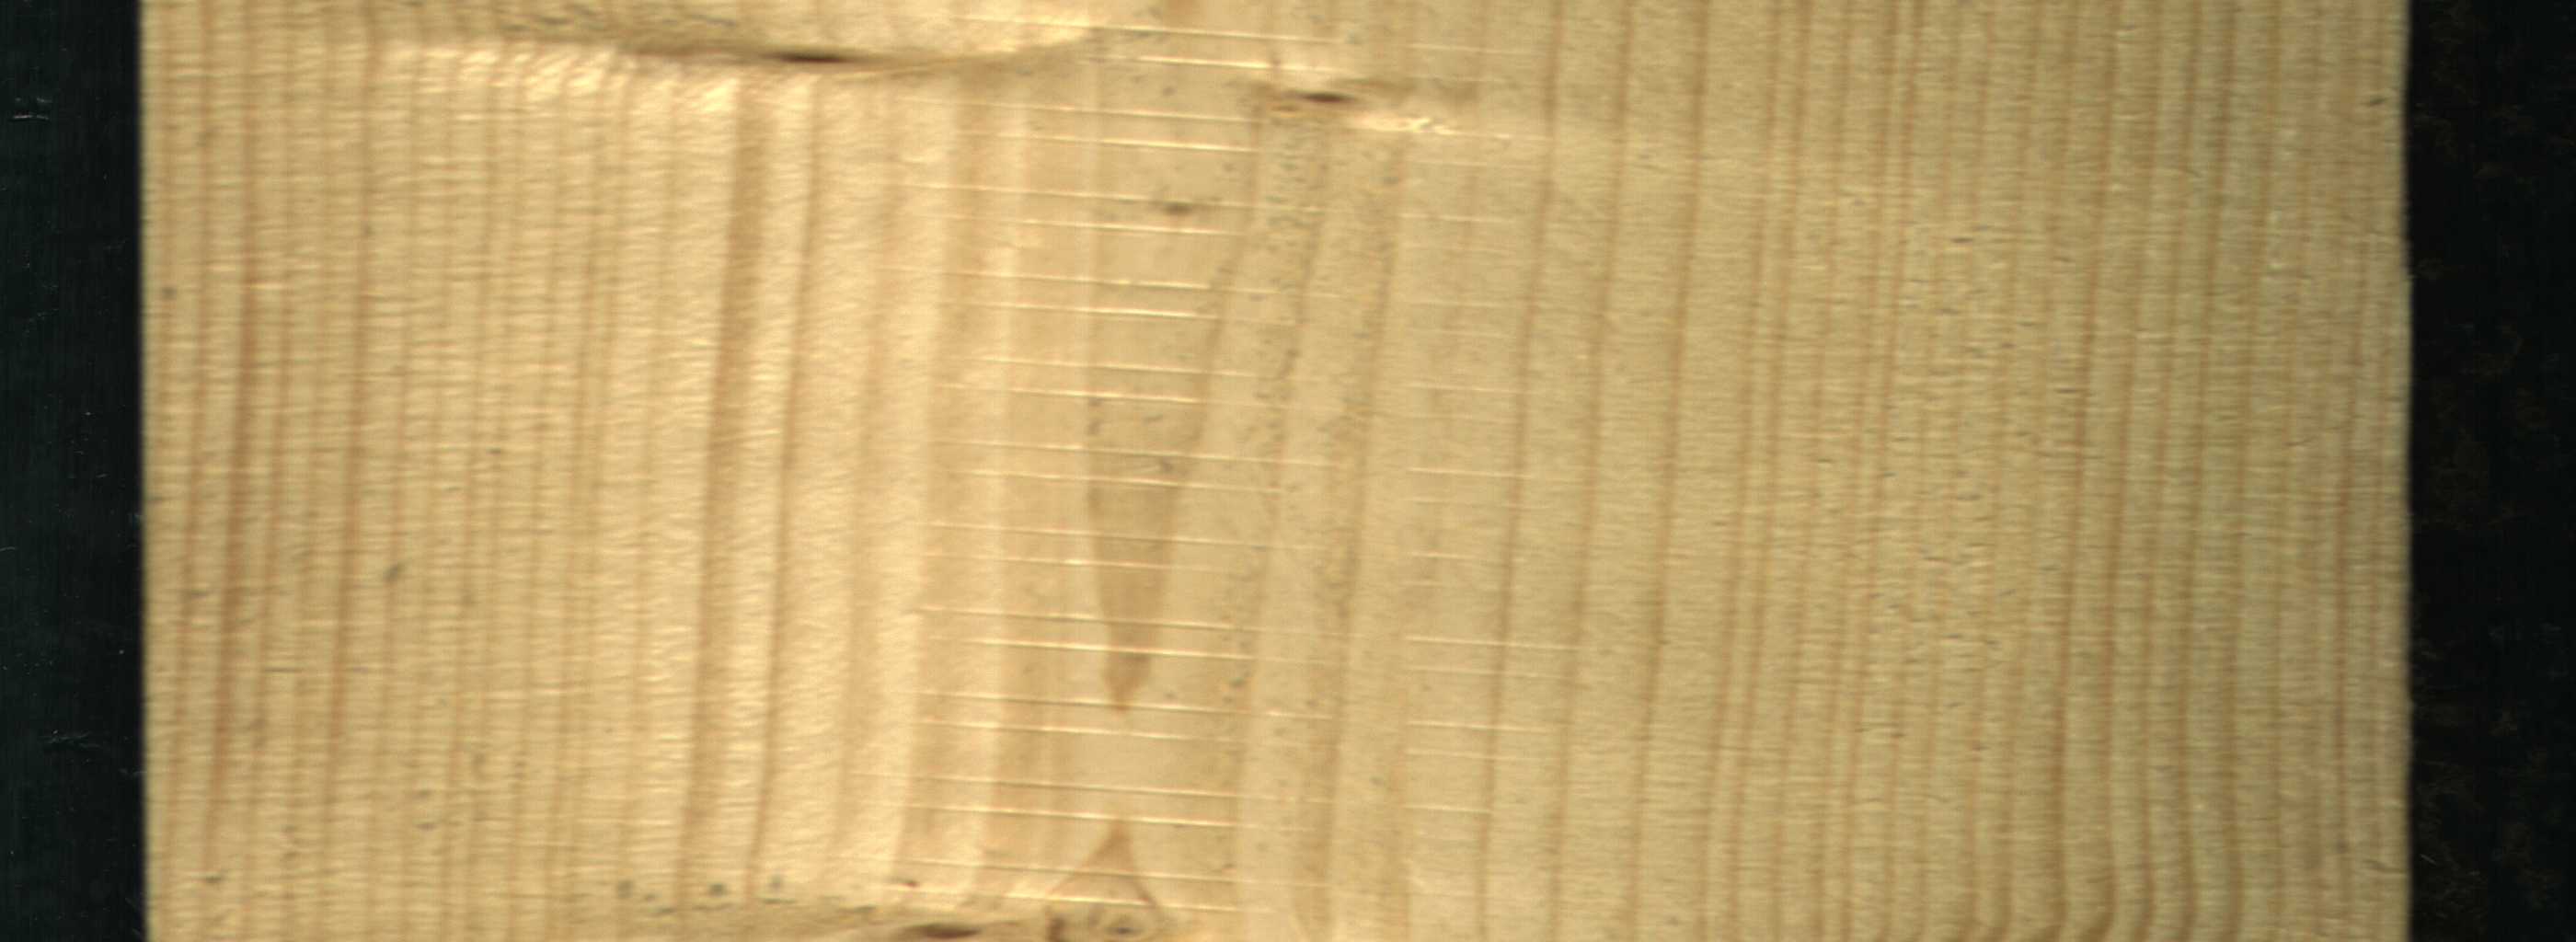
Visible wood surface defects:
Live_Knot
Live_Knot
Live_Knot